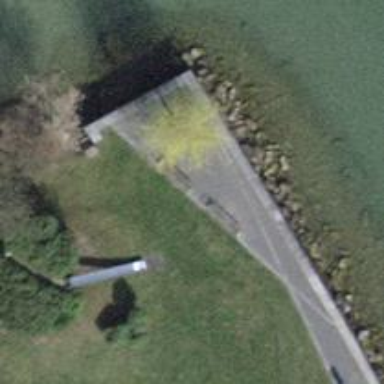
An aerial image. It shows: Bench for seating.